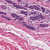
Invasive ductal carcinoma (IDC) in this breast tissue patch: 0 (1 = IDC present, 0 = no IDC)